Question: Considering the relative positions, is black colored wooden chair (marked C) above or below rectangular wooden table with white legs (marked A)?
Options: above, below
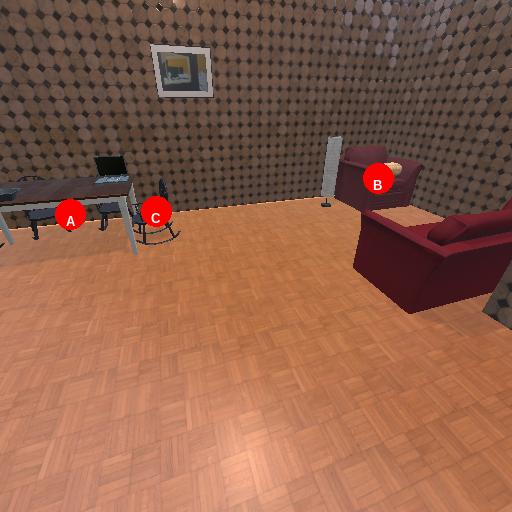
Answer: above